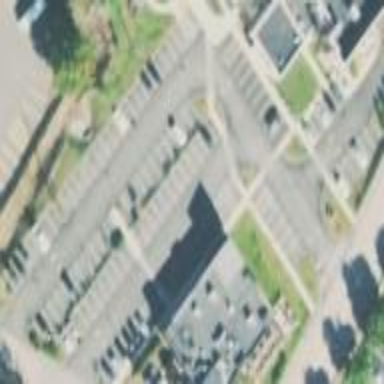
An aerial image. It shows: Parking area with surface.